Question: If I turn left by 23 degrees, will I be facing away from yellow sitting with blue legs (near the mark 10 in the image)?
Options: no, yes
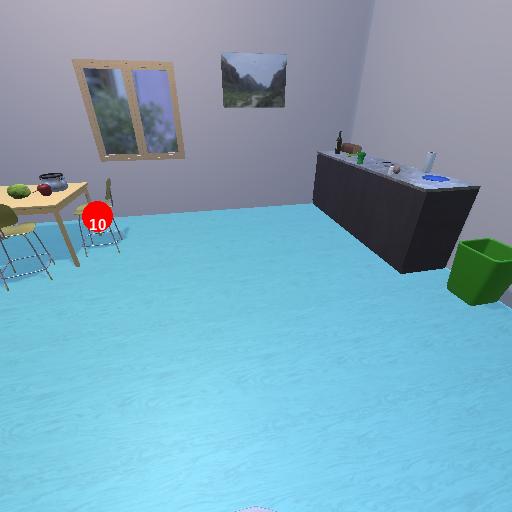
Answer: no